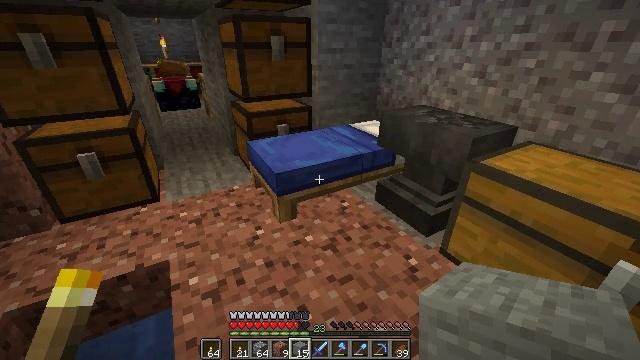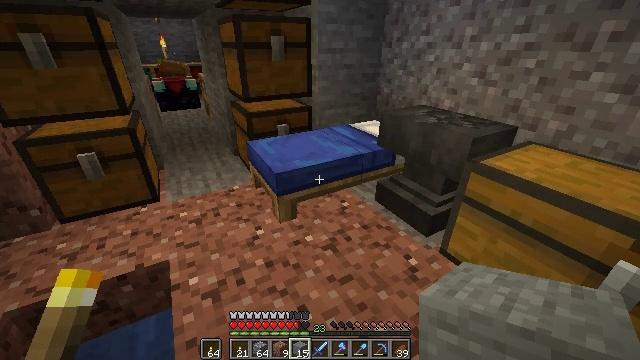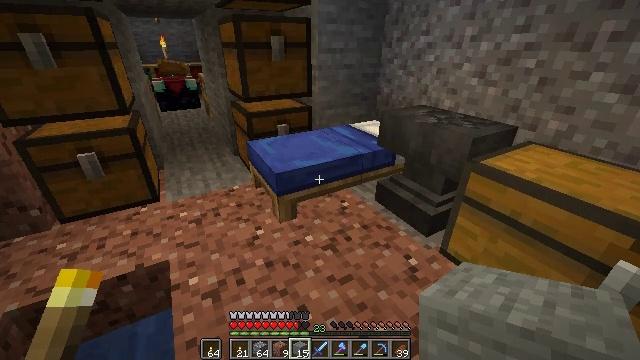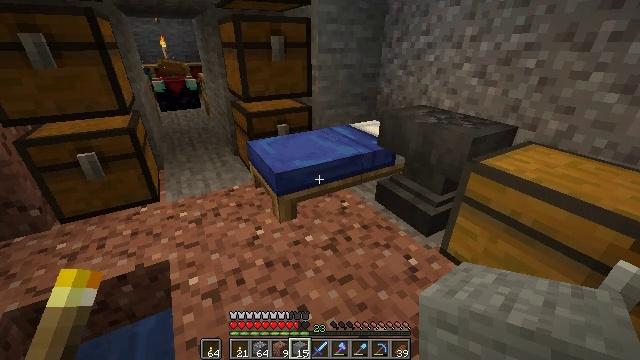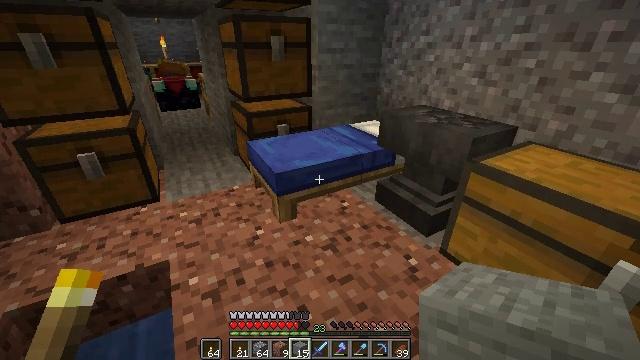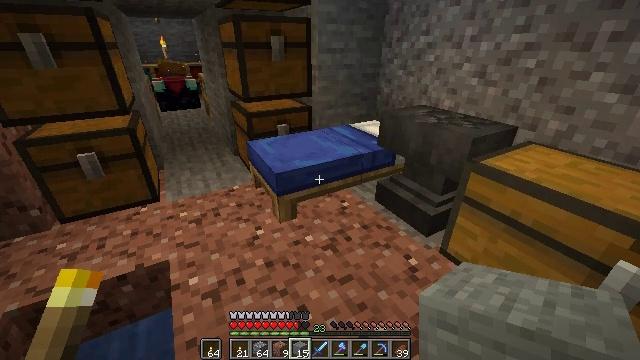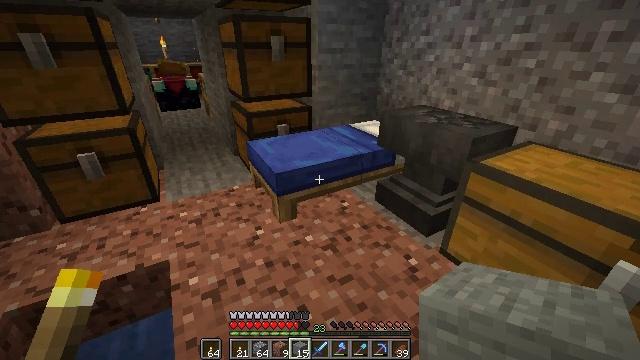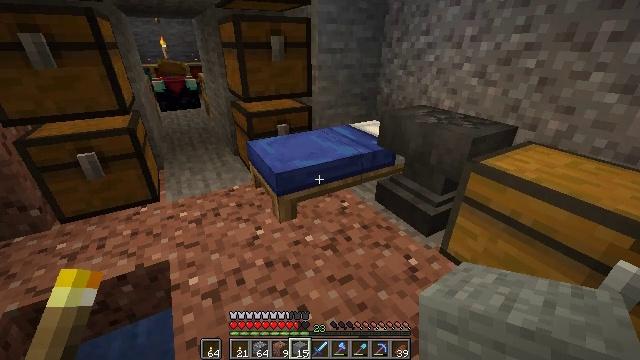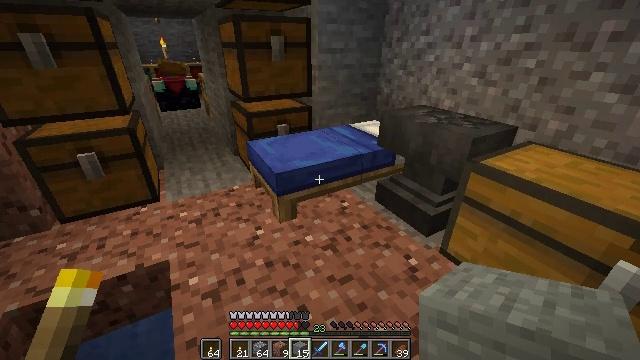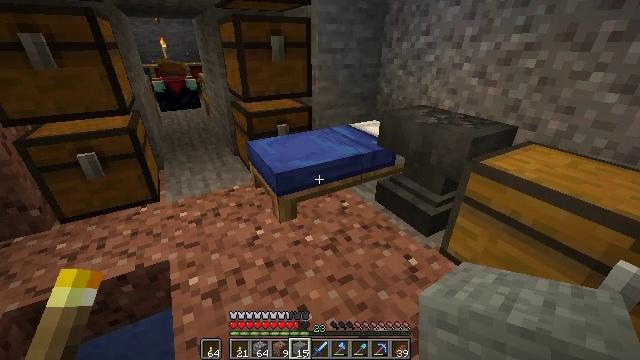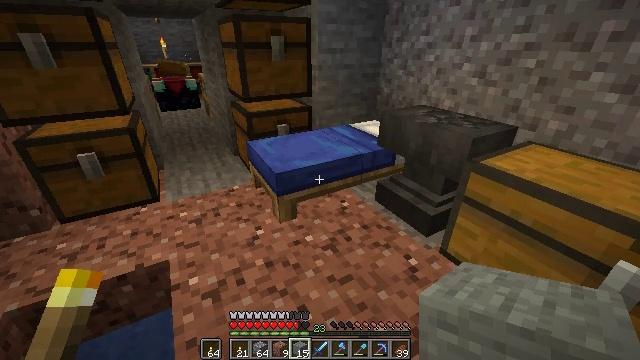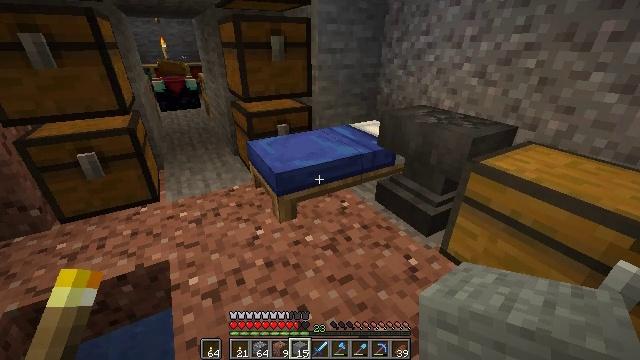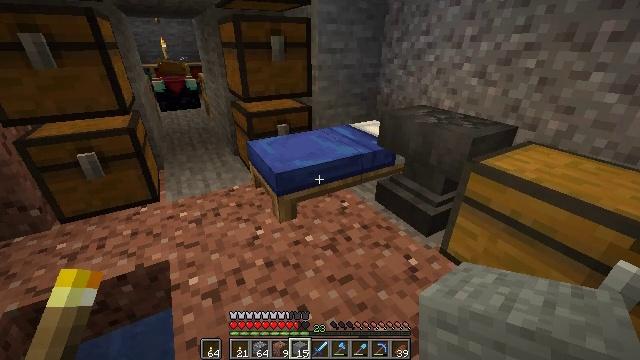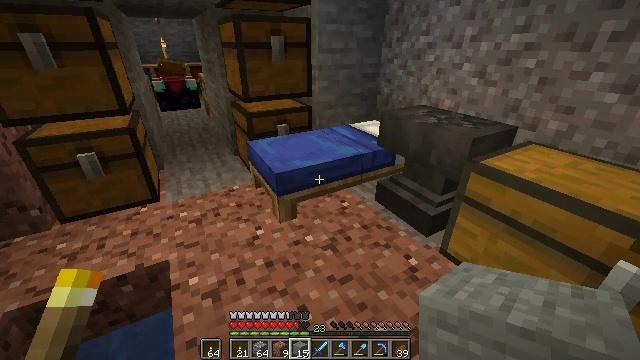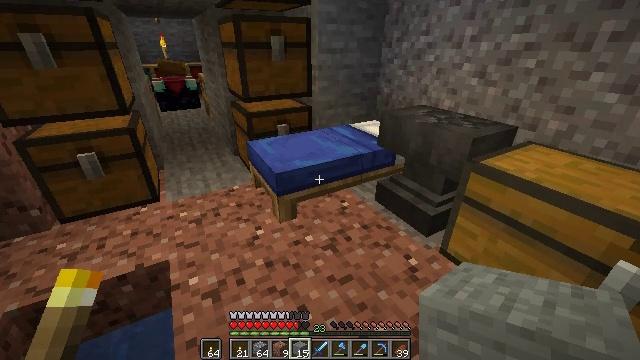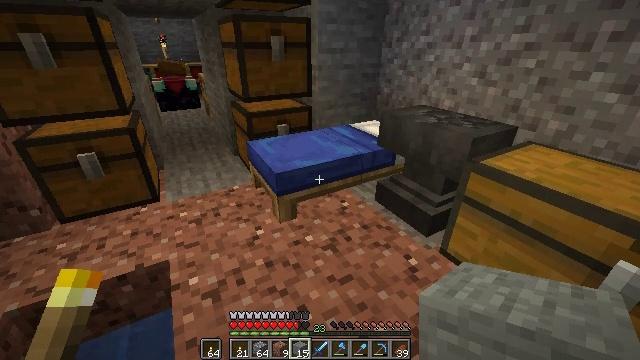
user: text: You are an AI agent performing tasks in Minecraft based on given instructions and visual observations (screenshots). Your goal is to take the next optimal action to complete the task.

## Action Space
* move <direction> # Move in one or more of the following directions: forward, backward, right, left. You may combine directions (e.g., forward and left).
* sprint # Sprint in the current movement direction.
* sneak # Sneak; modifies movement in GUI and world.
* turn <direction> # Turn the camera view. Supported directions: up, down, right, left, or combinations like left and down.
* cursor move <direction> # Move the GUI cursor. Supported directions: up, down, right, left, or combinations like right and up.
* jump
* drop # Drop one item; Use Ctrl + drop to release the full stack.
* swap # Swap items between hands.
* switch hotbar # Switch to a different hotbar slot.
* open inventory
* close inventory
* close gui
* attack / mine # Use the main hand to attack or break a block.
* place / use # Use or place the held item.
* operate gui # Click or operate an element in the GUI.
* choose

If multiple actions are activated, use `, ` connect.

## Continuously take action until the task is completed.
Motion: motion action
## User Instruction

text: Remove the jungle slab block.
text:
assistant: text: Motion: no_op
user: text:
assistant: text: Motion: no_op
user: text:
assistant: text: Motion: no_op
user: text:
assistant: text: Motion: no_op
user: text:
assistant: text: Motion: no_op
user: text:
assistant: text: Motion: no_op
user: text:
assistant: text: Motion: no_op
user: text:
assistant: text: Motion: no_op
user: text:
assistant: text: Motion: no_op
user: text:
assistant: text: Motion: no_op
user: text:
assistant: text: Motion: no_op
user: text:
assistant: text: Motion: no_op
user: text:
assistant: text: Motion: no_op
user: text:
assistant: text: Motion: no_op
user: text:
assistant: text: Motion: no_op
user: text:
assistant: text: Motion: no_op
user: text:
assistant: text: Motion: no_op
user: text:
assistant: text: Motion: no_op
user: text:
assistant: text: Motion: no_op
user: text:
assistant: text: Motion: no_op
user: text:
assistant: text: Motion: no_op
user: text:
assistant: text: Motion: no_op
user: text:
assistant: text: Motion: no_op
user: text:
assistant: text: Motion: no_op
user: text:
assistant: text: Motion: no_op
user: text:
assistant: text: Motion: no_op
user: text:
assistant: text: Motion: no_op
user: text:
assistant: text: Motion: no_op
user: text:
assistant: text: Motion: no_op
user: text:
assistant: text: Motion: no_op